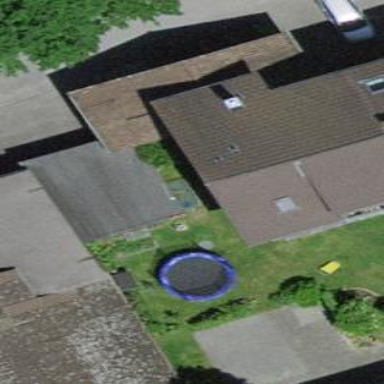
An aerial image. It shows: Garage.